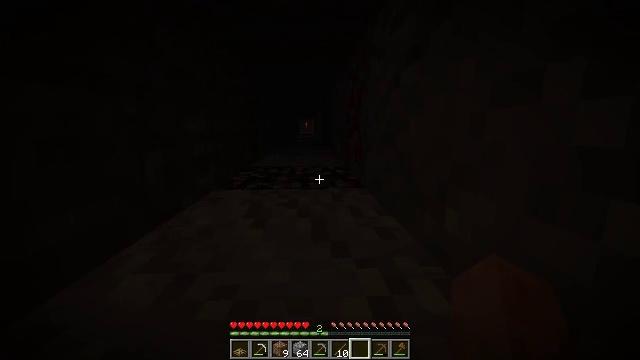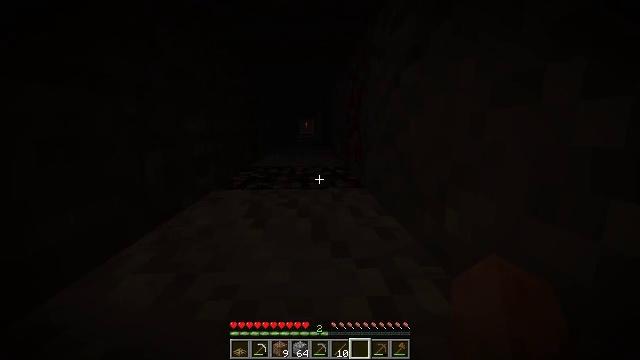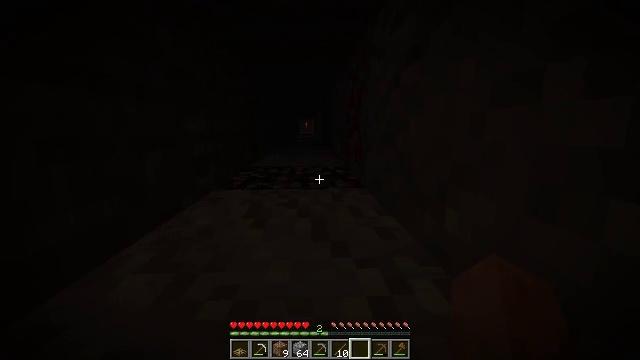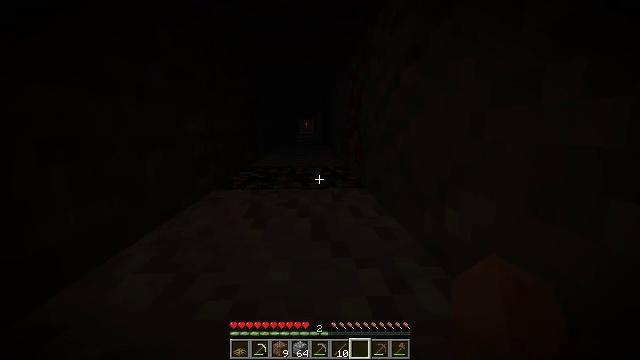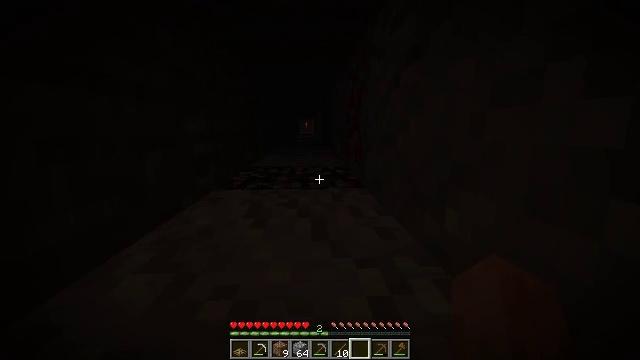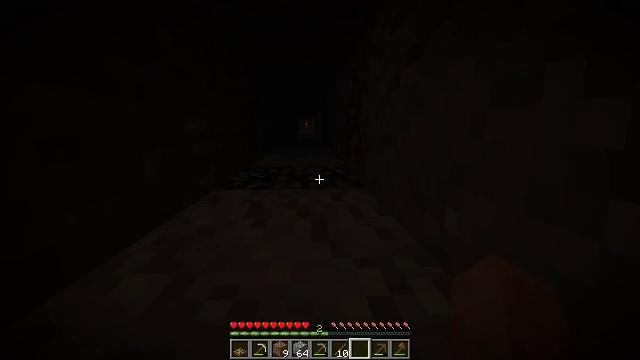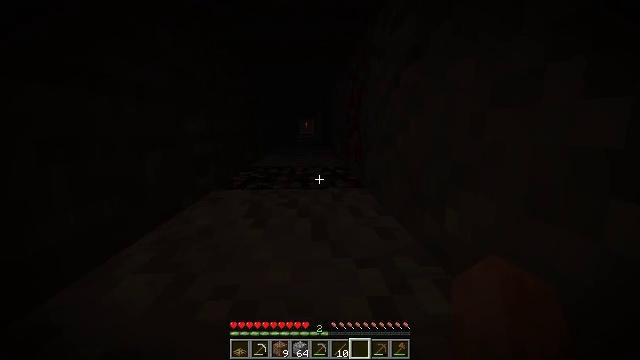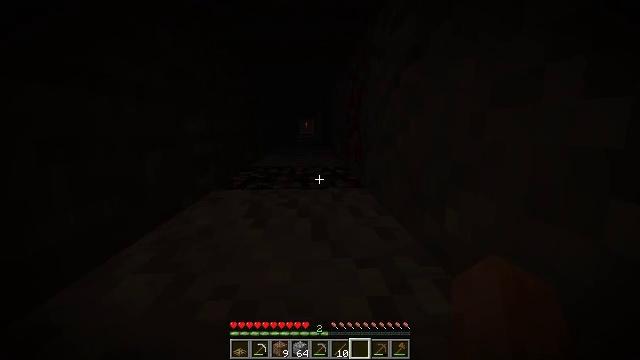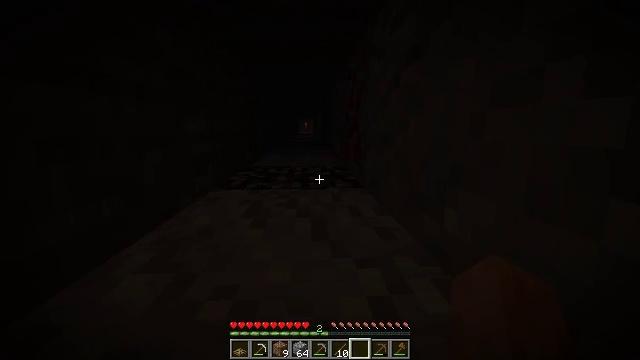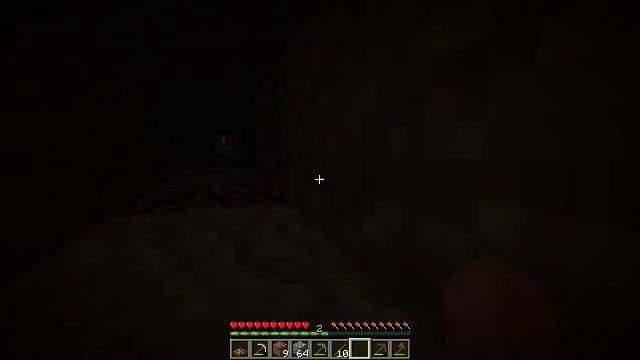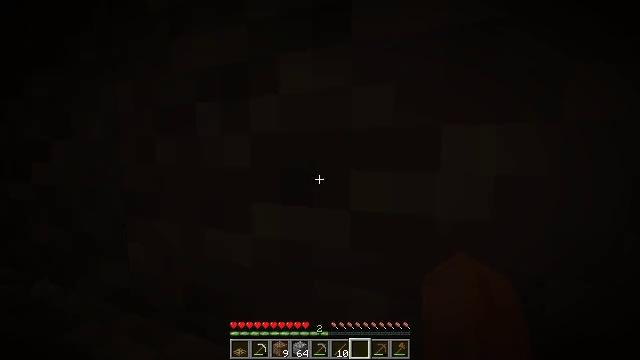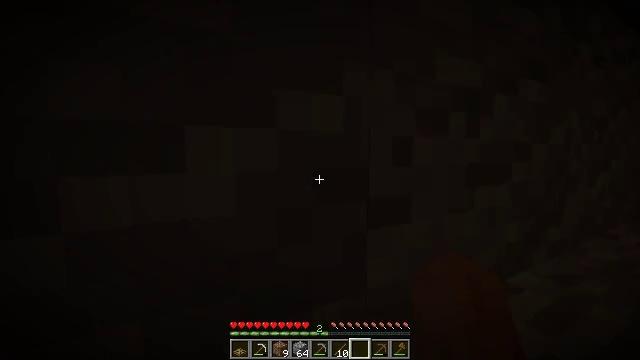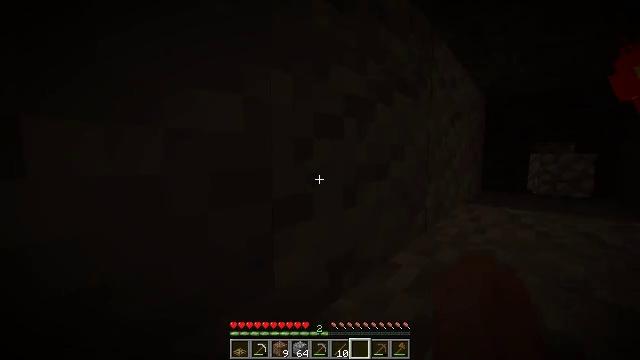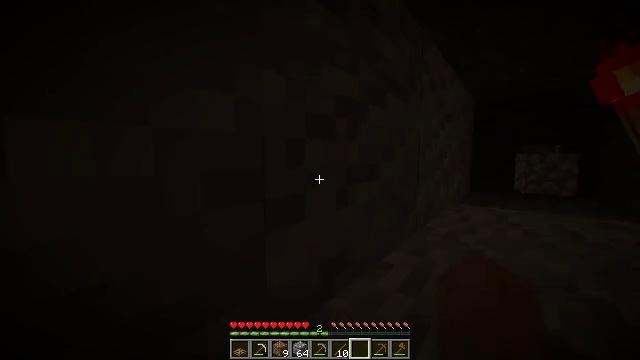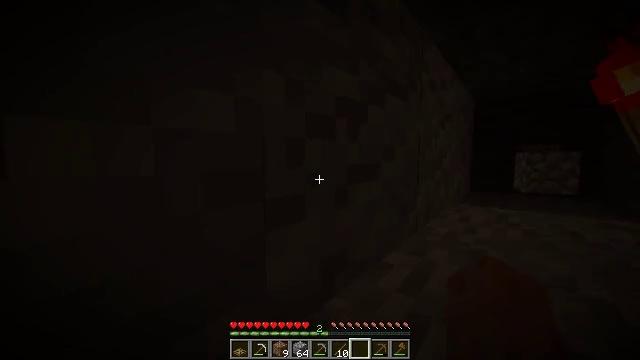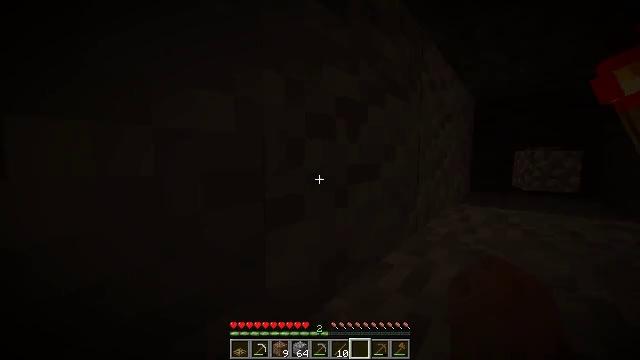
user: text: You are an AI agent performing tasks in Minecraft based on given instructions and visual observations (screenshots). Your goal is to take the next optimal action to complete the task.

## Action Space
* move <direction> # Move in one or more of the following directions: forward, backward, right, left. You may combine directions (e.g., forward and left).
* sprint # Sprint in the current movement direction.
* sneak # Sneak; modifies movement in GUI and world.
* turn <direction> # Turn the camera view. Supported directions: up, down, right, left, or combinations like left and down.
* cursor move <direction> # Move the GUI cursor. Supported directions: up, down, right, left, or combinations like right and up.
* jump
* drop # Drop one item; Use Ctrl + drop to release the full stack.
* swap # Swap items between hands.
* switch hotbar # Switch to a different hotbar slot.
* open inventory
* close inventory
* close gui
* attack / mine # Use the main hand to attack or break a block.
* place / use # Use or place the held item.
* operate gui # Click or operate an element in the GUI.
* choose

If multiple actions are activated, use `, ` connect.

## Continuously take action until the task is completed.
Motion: motion action
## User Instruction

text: Break the redstone wall torch.
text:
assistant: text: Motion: no_op
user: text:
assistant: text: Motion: no_op
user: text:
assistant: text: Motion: no_op
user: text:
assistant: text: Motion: no_op
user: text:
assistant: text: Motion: no_op
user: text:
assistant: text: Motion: no_op
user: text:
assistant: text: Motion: no_op
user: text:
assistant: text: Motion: no_op
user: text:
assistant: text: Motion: turn right and up
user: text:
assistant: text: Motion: turn right and up
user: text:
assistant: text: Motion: turn right
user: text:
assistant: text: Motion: turn right
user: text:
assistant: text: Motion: turn right
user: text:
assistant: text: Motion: no_op
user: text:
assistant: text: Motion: no_op
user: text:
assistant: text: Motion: no_op
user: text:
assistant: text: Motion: turn right
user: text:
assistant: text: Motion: turn right and up
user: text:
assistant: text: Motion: turn right
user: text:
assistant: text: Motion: turn right
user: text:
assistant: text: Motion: no_op
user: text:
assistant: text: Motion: no_op
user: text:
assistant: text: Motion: no_op
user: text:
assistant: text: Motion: no_op
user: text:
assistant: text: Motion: no_op
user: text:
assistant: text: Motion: turn right and up
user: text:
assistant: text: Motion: turn right
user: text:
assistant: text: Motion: no_op
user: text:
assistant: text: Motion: no_op
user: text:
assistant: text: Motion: no_op